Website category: jobs
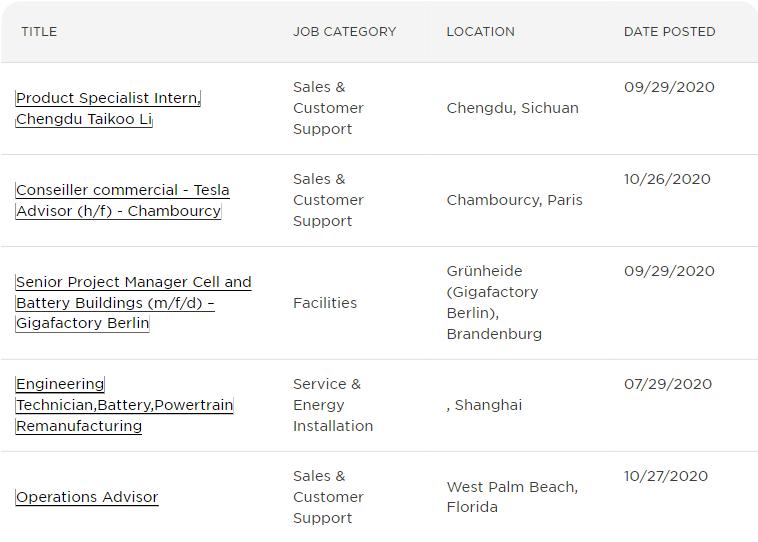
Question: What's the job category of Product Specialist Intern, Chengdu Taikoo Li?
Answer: Sales & Customer Support

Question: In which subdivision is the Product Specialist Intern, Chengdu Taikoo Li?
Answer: Sales & Customer Support

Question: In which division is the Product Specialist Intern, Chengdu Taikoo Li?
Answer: Sales & Customer Support

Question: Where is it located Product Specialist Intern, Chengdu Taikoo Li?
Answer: Sales & Customer Support

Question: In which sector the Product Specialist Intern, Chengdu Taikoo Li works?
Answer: Sales & Customer Support

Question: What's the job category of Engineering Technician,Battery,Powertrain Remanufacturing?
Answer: Service & Energy Installation

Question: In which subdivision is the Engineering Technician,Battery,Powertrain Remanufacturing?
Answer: Service & Energy Installation

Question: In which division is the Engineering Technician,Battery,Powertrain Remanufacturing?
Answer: Service & Energy Installation

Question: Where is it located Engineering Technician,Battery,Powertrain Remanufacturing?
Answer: Service & Energy Installation

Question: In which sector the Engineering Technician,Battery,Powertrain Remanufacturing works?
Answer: Service & Energy Installation

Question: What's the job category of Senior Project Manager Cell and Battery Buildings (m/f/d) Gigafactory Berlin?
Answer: Facilities

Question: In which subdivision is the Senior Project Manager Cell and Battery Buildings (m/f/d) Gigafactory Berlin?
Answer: Facilities

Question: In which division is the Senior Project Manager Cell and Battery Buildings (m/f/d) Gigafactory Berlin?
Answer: Facilities

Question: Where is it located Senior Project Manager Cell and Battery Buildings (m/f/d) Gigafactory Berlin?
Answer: Facilities

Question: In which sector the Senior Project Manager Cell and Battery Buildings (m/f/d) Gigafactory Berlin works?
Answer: Facilities

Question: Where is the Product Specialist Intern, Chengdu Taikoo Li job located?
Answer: Chengdu, Sichuan

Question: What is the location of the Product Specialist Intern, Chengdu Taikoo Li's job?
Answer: Chengdu, Sichuan

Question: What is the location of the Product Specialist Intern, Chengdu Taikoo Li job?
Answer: Chengdu, Sichuan

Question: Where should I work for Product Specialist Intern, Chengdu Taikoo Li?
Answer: Chengdu, Sichuan

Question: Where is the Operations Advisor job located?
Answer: West Palm Beach, Florida

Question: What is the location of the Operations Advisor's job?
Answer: West Palm Beach, Florida

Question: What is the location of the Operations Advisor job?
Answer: West Palm Beach, Florida

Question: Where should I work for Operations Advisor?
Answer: West Palm Beach, Florida

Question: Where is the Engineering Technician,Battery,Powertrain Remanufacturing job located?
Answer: , Shanghai

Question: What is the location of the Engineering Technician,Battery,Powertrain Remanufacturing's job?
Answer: , Shanghai

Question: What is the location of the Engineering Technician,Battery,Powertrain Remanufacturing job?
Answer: , Shanghai

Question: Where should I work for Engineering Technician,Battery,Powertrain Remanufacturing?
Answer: , Shanghai

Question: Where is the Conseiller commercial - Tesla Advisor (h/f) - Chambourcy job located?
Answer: Chambourcy, Paris

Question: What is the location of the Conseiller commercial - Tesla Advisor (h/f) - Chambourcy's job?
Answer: Chambourcy, Paris

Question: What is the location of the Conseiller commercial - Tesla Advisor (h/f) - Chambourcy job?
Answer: Chambourcy, Paris

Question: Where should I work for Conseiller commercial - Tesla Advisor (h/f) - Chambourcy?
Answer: Chambourcy, Paris

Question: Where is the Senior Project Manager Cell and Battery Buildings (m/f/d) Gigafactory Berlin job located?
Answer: Grnheide (Gigafactory Berlin), Brandenburg

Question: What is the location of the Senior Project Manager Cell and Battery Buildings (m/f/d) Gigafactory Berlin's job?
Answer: Grnheide (Gigafactory Berlin), Brandenburg

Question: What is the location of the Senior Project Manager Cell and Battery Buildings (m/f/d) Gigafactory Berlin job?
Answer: Grnheide (Gigafactory Berlin), Brandenburg

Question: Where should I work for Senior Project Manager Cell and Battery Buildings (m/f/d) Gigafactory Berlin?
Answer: Grnheide (Gigafactory Berlin), Brandenburg

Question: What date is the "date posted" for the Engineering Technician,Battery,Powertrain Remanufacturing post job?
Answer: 07/29/2020

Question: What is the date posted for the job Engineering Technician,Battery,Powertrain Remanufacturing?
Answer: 07/29/2020

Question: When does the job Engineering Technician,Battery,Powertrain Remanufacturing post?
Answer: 07/29/2020

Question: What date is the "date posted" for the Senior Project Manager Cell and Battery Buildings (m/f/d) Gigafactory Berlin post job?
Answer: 09/29/2020

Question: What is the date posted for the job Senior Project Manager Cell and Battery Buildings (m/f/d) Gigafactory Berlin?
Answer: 09/29/2020

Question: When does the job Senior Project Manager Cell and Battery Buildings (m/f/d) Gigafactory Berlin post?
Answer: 09/29/2020

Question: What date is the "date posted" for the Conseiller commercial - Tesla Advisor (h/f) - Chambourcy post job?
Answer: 10/26/2020

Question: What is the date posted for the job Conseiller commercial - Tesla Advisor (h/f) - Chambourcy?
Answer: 10/26/2020

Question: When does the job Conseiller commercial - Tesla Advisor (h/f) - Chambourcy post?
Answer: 10/26/2020

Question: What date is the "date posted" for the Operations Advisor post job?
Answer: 10/27/2020

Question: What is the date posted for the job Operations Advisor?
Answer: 10/27/2020

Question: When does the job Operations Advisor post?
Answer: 10/27/2020

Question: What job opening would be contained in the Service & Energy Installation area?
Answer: Engineering Technician,Battery,Powertrain Remanufacturing

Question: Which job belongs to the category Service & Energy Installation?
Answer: Engineering Technician,Battery,Powertrain Remanufacturing

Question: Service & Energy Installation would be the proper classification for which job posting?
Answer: Engineering Technician,Battery,Powertrain Remanufacturing

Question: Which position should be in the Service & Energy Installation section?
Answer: Engineering Technician,Battery,Powertrain Remanufacturing

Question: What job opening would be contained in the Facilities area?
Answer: Senior Project Manager Cell and Battery Buildings (m/f/d) Gigafactory Berlin

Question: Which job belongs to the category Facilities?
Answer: Senior Project Manager Cell and Battery Buildings (m/f/d) Gigafactory Berlin

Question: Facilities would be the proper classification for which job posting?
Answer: Senior Project Manager Cell and Battery Buildings (m/f/d) Gigafactory Berlin

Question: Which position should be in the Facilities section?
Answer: Senior Project Manager Cell and Battery Buildings (m/f/d) Gigafactory Berlin

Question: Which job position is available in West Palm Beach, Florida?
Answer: Operations Advisor

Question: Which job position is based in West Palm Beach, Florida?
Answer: Operations Advisor

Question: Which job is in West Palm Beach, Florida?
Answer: Operations Advisor

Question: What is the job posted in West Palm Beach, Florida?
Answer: Operations Advisor

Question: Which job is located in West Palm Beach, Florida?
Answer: Operations Advisor

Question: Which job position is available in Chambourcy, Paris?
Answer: Conseiller commercial - Tesla Advisor (h/f) - Chambourcy

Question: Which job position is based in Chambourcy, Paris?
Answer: Conseiller commercial - Tesla Advisor (h/f) - Chambourcy

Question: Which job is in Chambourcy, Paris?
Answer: Conseiller commercial - Tesla Advisor (h/f) - Chambourcy

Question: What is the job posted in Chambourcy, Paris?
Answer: Conseiller commercial - Tesla Advisor (h/f) - Chambourcy